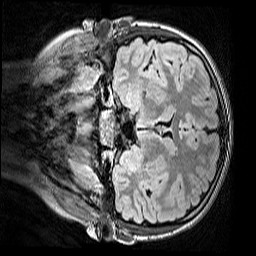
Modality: FLAIR
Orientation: coronal
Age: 10
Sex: male
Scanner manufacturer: siemens
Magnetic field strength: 3 T
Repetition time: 5 s
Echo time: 0.388 s